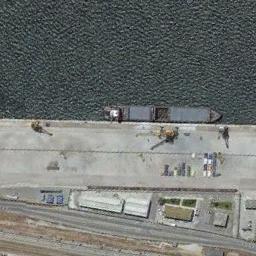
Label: ship